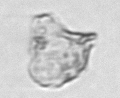
Label: detritus_transparent